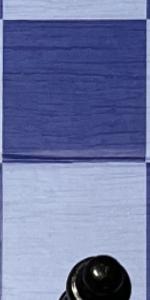
Label: Empty